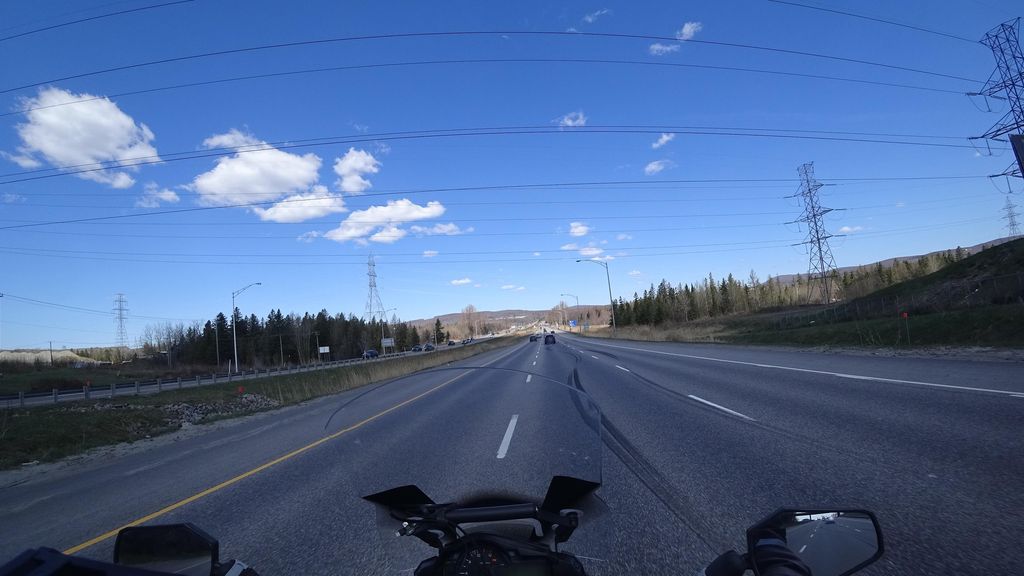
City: quebec_city